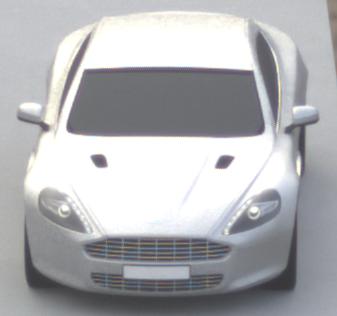
Make: Aston Martin
Model: Rapide
Detailed model: Rapide
Model produced from: 2010/03
Model produced until: 2013/07
Doors: 5
Color: white
Road condition: dry road
Daytime: morning or afternoon
Contrast: low contrast